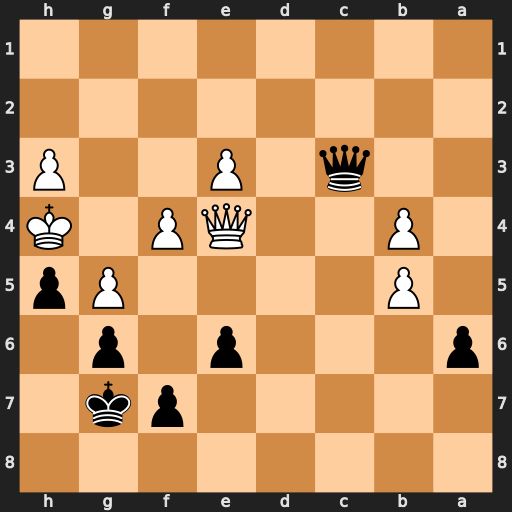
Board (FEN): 8/5pk1/p3p1p1/1P4Pp/1P2QP1K/2q1P2P/8/8
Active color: b
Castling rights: -
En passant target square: -
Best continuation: Qe1#